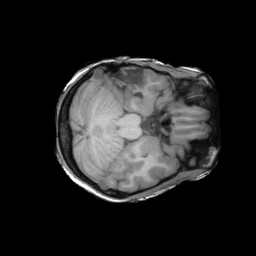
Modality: T1w
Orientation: axial
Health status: ill
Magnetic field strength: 3 T